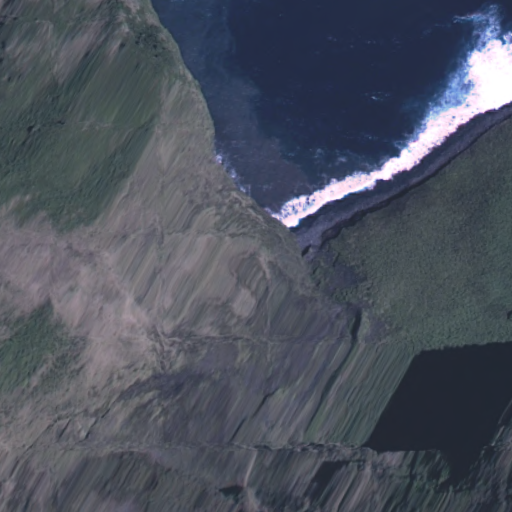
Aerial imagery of beach in Hawaii named Ananoio containing only unknown